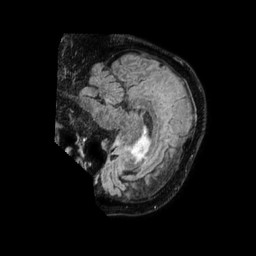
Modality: FLAIR
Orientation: sagittal
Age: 81
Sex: male
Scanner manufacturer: philips
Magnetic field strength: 1.5 T
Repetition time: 4.8 s
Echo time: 0.3373 s